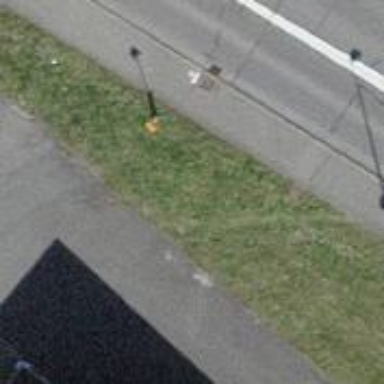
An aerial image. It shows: Aerial marker.